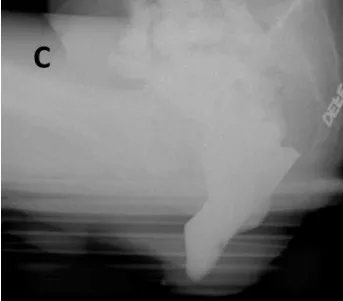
Preoperative defecography. C. Small bowel descending to the anus on straining.
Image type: radiology (x_ray)